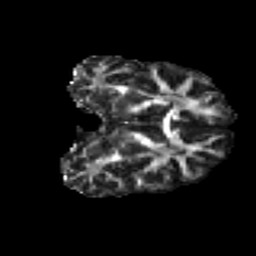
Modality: FA
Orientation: coronal
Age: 64
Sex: female
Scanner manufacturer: ge
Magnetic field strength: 3 T
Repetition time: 7.8 s
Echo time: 0.0606 s